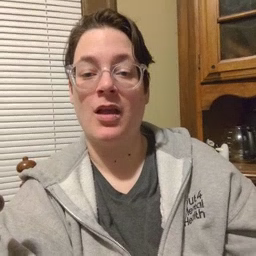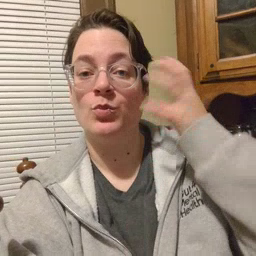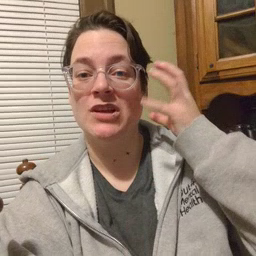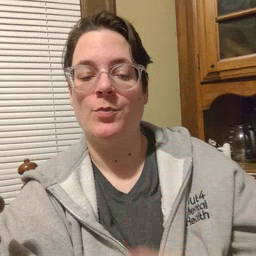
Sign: radio